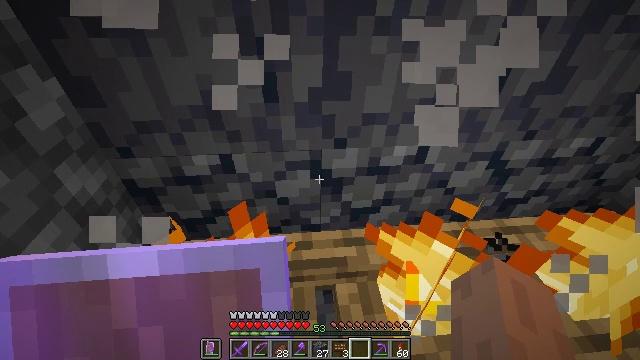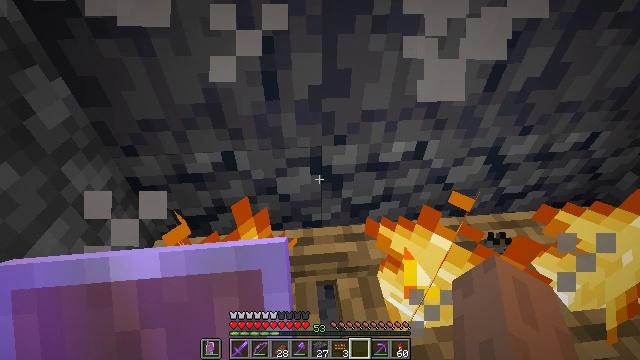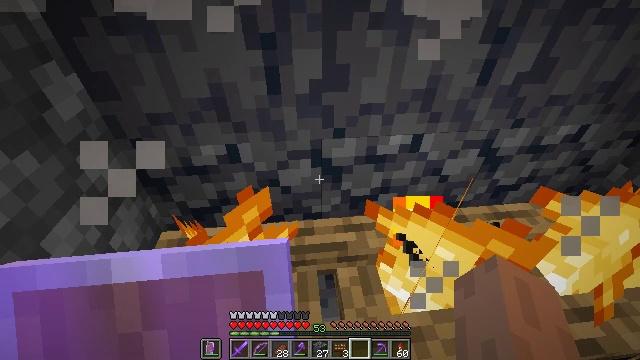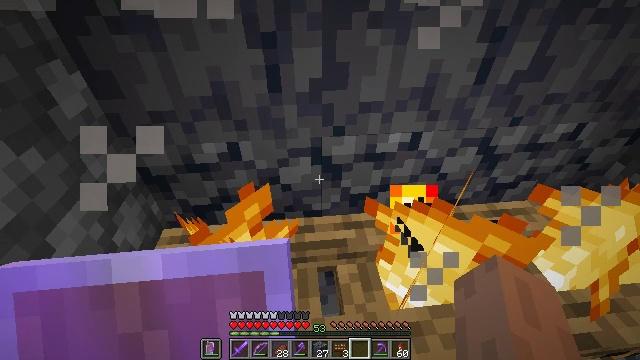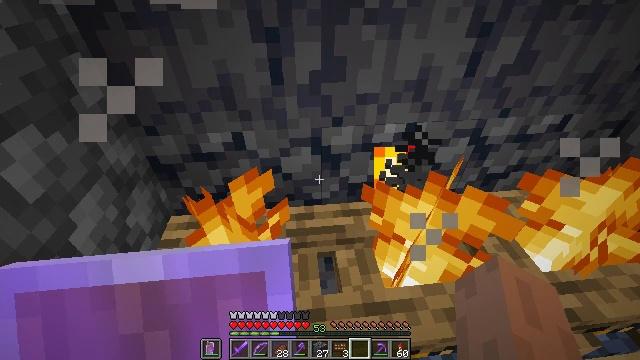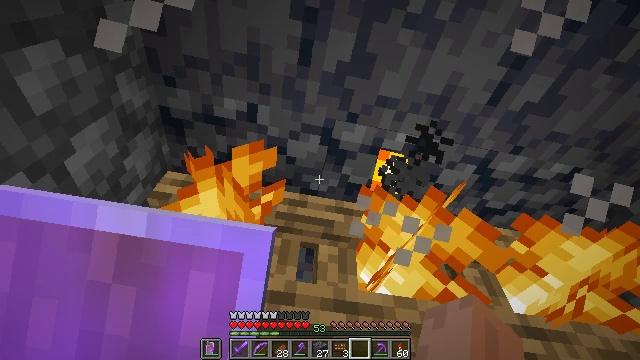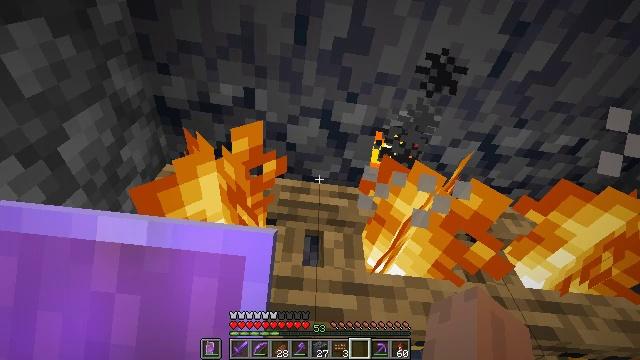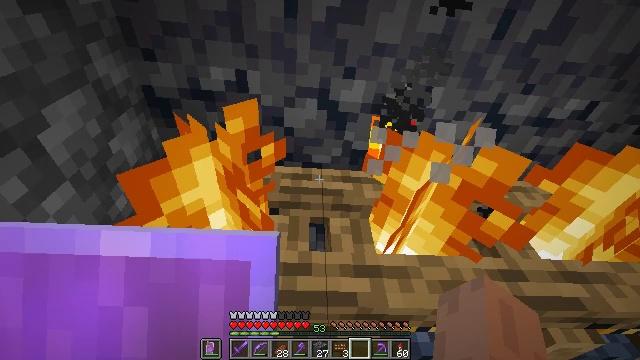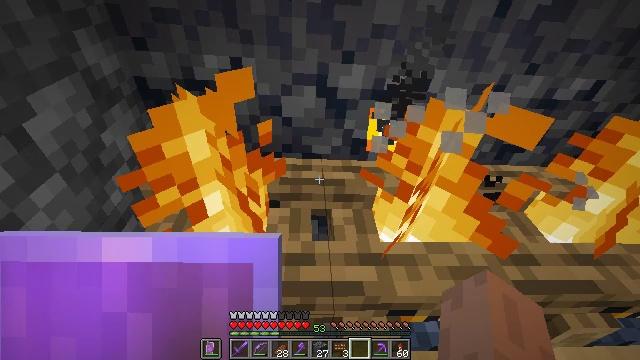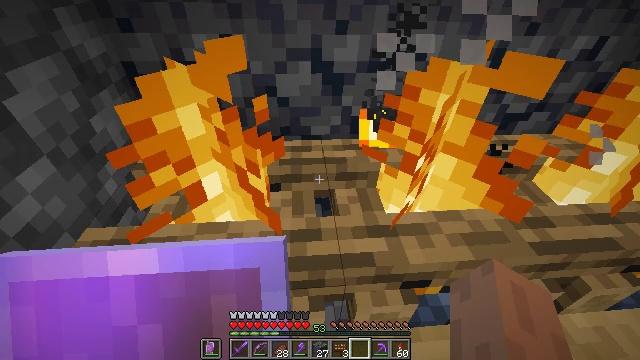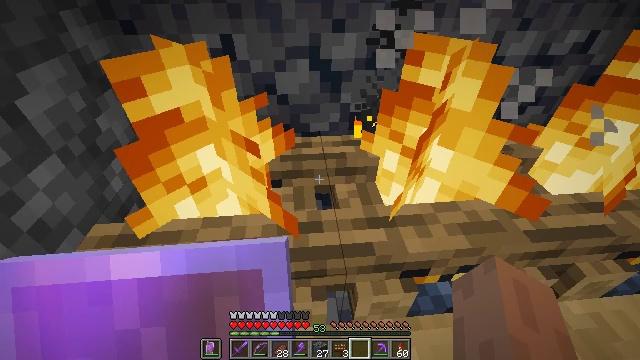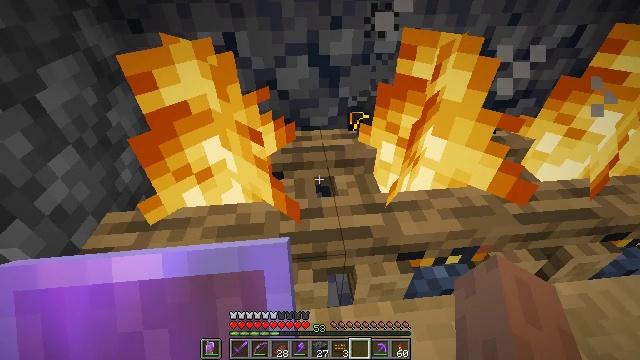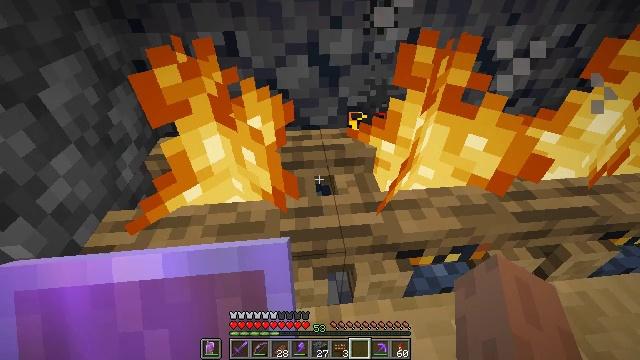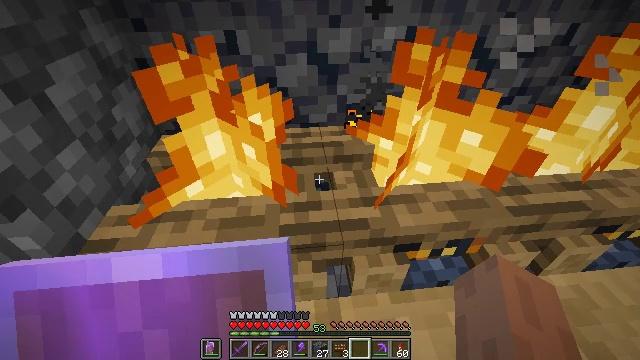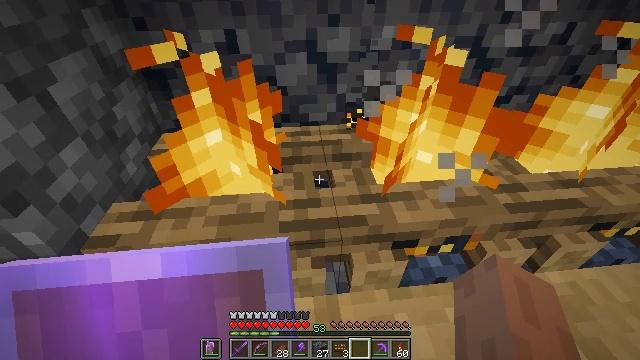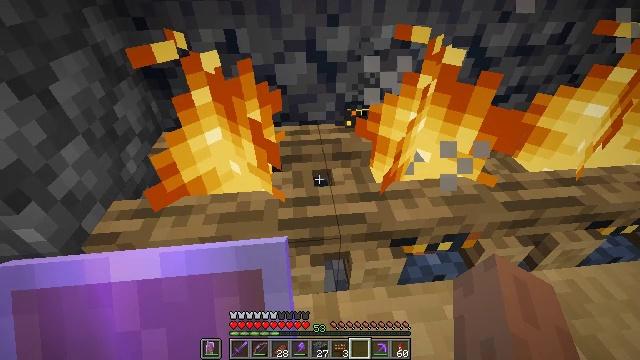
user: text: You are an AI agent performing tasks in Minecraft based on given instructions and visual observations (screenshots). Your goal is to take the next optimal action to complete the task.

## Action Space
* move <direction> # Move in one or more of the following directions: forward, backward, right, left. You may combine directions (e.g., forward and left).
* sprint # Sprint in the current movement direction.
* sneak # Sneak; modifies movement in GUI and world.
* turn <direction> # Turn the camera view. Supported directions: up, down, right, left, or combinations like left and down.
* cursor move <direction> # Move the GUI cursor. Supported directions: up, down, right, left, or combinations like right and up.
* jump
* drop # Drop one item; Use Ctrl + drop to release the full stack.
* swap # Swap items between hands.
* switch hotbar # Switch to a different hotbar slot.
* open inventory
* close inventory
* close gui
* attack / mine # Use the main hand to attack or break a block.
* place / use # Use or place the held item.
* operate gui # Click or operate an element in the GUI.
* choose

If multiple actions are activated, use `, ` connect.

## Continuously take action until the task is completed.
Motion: motion action
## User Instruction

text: Break the campfire to put it in your inventory.
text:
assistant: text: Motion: move back, sneak
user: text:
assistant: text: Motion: move back, sneak
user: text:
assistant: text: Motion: move back, sneak
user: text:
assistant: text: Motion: move back, sneak
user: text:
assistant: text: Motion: move back, sneak
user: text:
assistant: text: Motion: move back, sneak
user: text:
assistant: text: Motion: move back, sneak
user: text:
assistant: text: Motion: move back, sneak
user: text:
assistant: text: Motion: move back, sneak
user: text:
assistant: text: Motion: move back, sneak
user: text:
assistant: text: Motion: move back, sneak
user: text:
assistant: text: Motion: sneak
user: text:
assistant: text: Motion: sneak
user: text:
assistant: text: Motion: sneak
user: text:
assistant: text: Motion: sneak
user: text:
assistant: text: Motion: move right, sneak
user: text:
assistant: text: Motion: move right, sneak
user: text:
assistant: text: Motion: move right, sneak
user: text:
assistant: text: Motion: move right, sneak
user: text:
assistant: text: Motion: move right, sneak
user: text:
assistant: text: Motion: move right, sneak
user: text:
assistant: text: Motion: move right, sneak
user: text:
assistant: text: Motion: move right, sneak
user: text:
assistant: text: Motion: move right, sneak
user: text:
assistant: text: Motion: move right, sneak
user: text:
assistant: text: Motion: move right, sneak
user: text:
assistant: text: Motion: move right, sneak
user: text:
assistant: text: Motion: move right, sneak
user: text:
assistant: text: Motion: move right, sneak
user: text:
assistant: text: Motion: move forward and move right, sneak